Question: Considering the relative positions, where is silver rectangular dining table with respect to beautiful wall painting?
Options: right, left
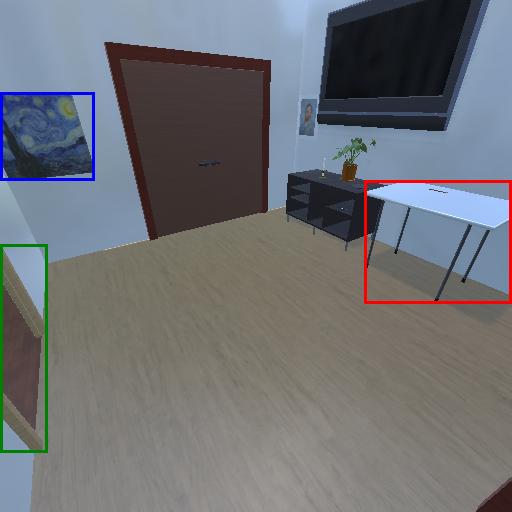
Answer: right